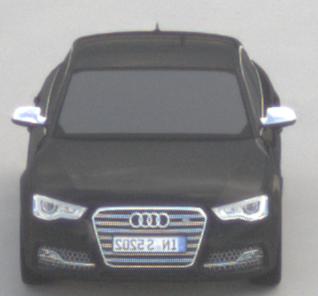
Make: Audi
Model: S5
Detailed model: F5
Model produced from: 2016
Model produced until: 2019
Doors: 2
Color: black
Road condition: dry road
Daytime: morning or afternoon
Contrast: low contrast